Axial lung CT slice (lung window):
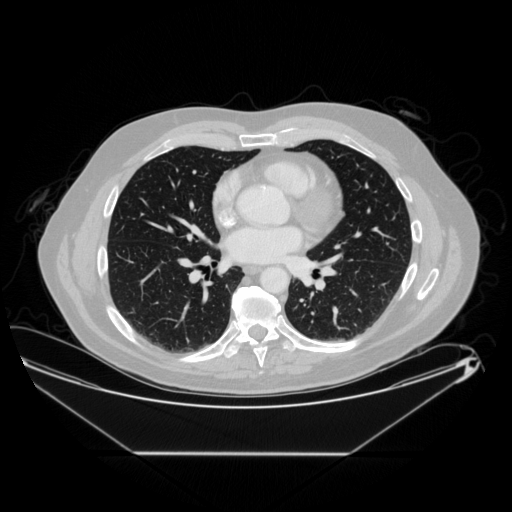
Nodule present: no